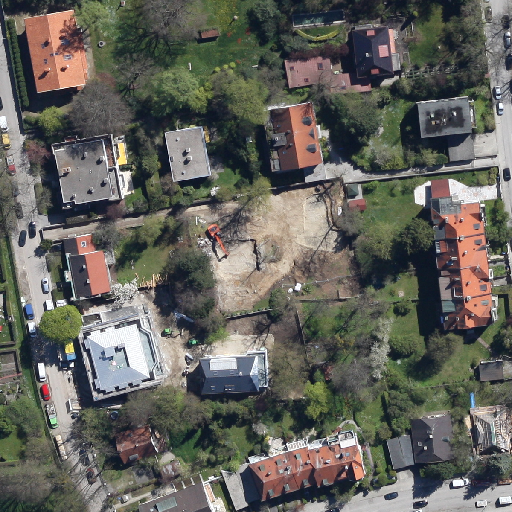
Referring expression: light-duty vehicle